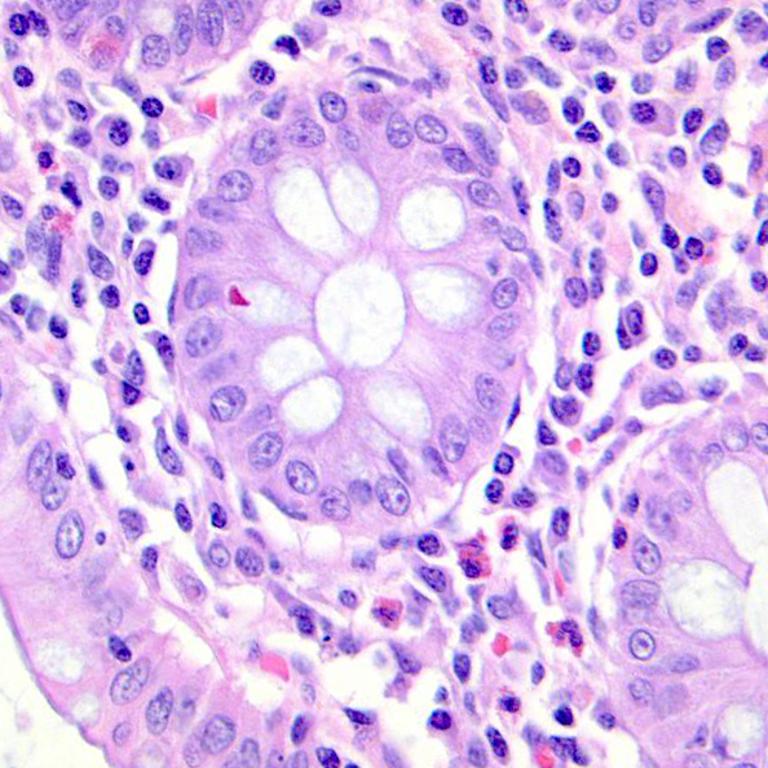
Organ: colon
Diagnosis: benign